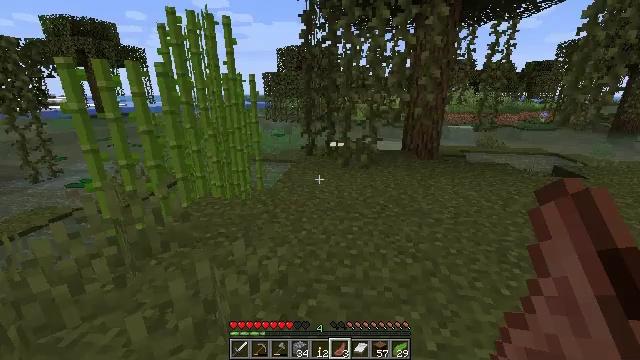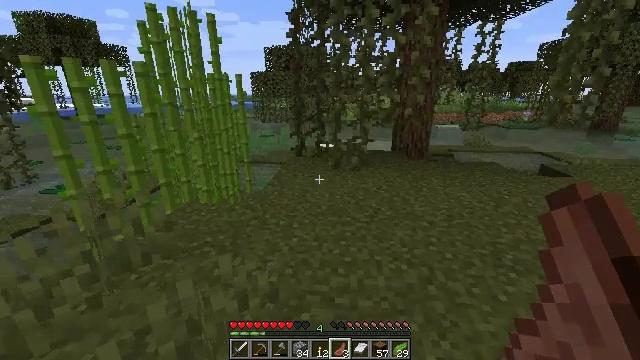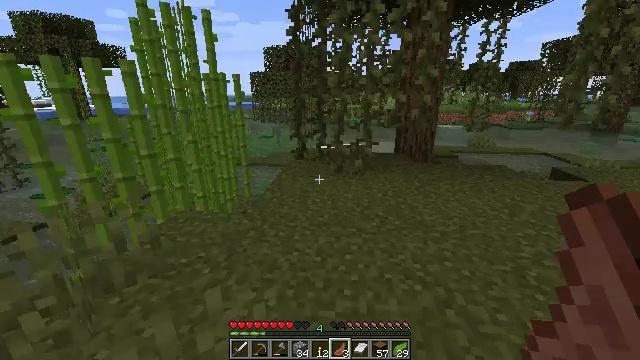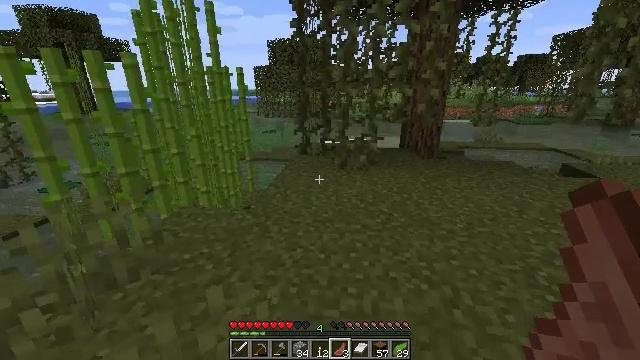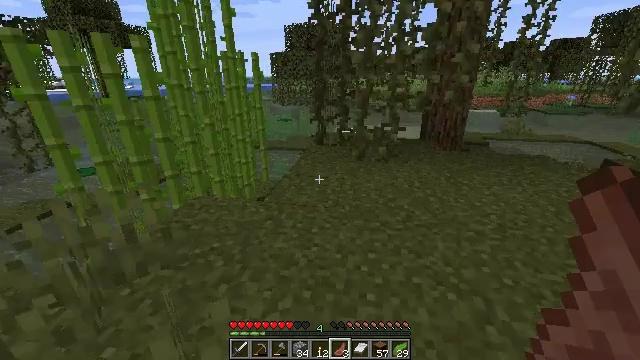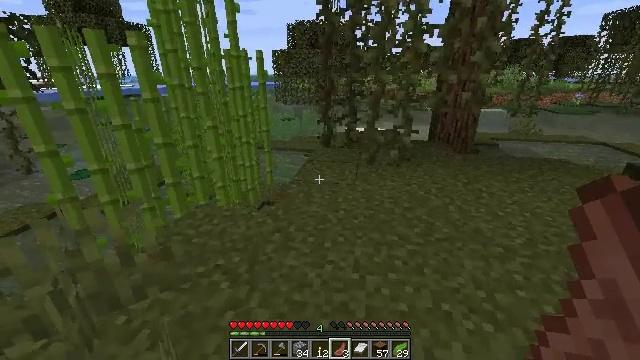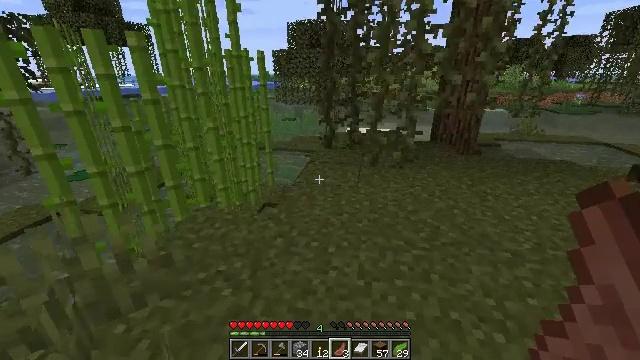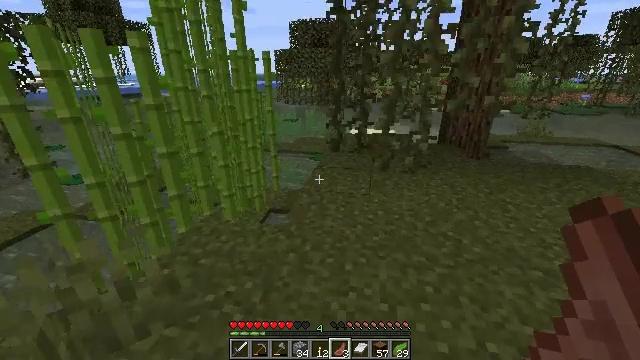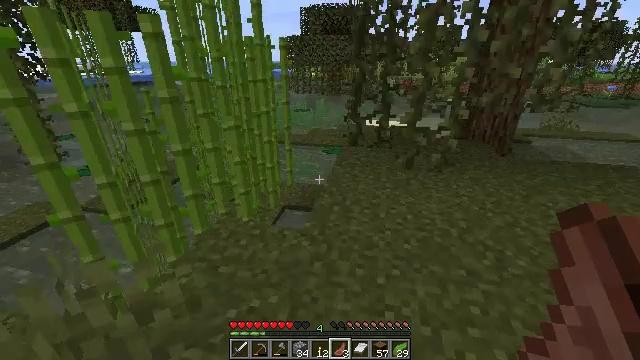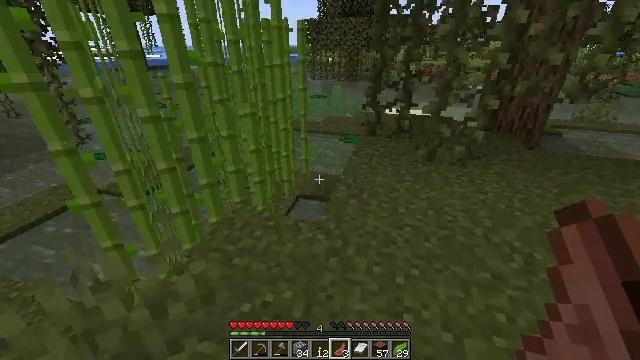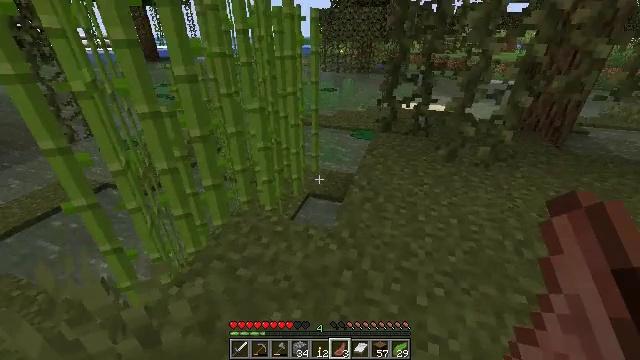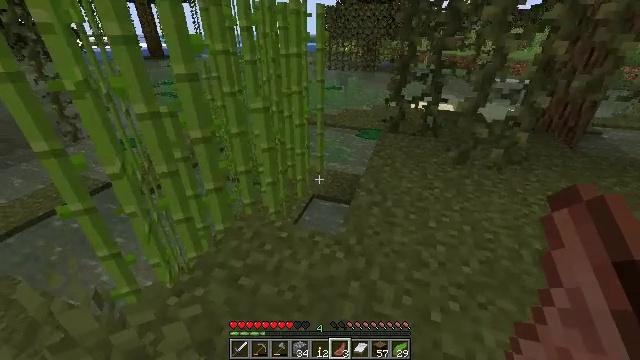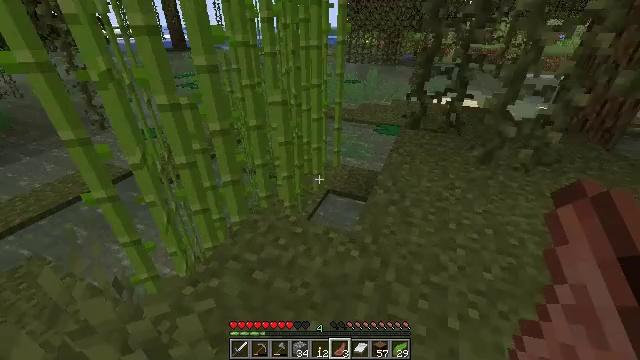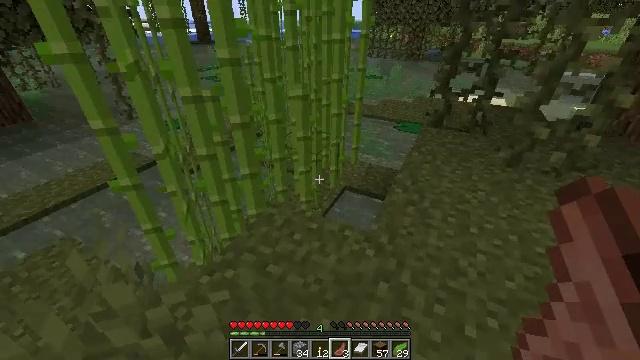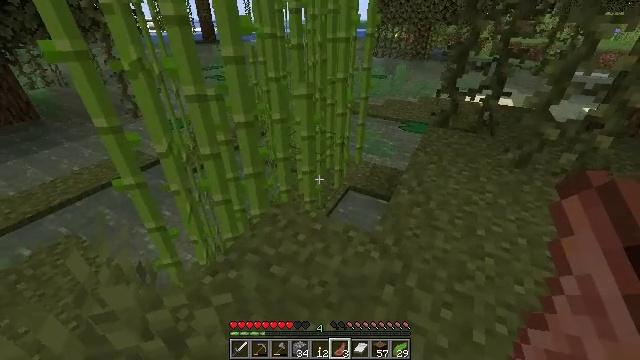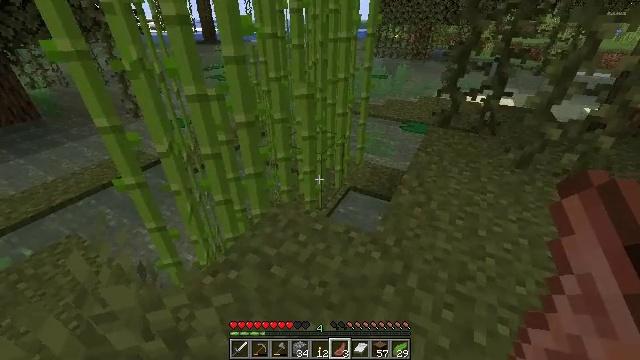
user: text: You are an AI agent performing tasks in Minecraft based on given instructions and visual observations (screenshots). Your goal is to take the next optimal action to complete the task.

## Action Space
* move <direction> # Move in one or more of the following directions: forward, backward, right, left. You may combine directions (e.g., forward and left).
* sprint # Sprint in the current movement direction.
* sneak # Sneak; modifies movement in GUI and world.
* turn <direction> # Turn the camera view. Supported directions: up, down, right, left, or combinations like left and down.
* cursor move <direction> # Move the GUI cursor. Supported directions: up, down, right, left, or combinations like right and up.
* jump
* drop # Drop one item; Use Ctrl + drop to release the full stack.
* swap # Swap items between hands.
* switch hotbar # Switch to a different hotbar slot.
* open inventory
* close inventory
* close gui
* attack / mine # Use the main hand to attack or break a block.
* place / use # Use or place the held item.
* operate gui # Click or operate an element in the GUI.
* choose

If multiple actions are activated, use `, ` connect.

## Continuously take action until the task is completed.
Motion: motion action
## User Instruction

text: Mine the sugar cane near rivers.
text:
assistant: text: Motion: move forward, turn right
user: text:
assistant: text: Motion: move forward
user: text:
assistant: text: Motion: move forward, turn down
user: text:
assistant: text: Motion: move forward and move left, turn left and down
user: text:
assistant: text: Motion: move forward and move left
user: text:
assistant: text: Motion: move forward and move left
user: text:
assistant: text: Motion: move forward and move left
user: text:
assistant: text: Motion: move forward and move left, turn left and down
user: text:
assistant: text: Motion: move forward, turn left and down
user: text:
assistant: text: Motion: move forward, turn left and down
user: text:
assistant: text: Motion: no_op
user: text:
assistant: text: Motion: turn left and down
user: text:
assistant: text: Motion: turn left and down
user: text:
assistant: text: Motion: no_op
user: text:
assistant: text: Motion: no_op
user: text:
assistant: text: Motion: no_op
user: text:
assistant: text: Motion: no_op
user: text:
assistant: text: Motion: no_op
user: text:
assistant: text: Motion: no_op
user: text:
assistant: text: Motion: no_op
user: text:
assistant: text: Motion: switch to hotbar 2
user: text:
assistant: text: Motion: switch to hotbar 2
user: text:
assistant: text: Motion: switch to hotbar 2
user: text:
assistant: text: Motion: turn left
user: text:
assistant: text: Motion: turn left
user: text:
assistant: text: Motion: turn left and up
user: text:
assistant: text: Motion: turn left and up
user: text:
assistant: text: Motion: turn left
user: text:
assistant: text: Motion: no_op
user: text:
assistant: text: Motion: no_op